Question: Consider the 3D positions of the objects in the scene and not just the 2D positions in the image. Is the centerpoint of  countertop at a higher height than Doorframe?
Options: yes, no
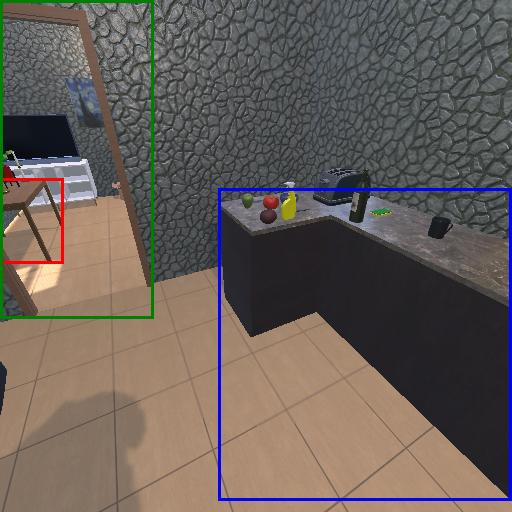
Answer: yes